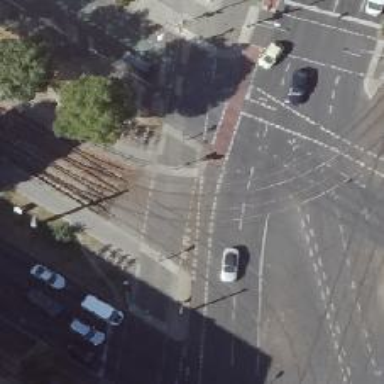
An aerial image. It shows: Tram crossing on the railway.